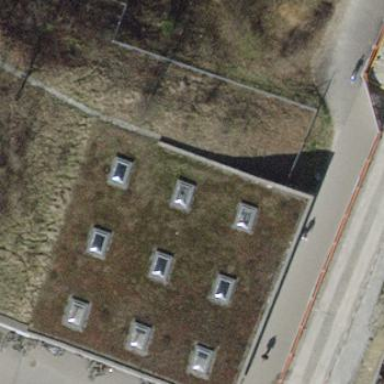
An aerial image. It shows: Building with bicycle parking facility inside.